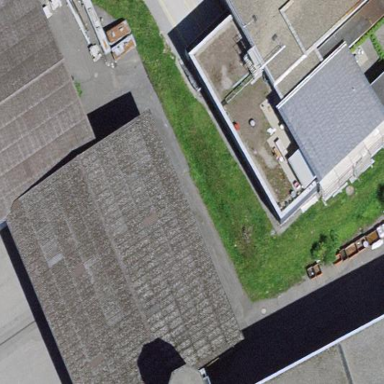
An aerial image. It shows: View of roof of building.